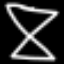
Label: hourglass